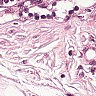
Metastatic tissue present: no